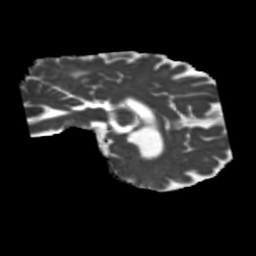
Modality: MD
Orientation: sagittal
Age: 51
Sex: female
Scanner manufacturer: siemens
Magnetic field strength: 3 T
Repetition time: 5.25 s
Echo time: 0.08 s